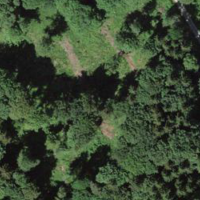
EUNIS habitat code: 41
Species observed at this site:
Prunella vulgaris